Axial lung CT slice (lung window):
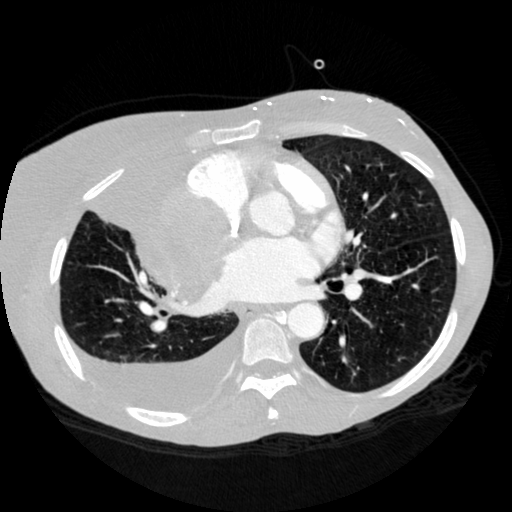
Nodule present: no